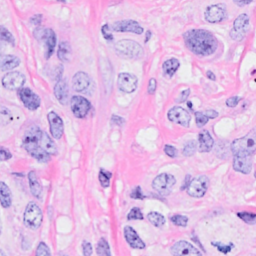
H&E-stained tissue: Breast